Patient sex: F
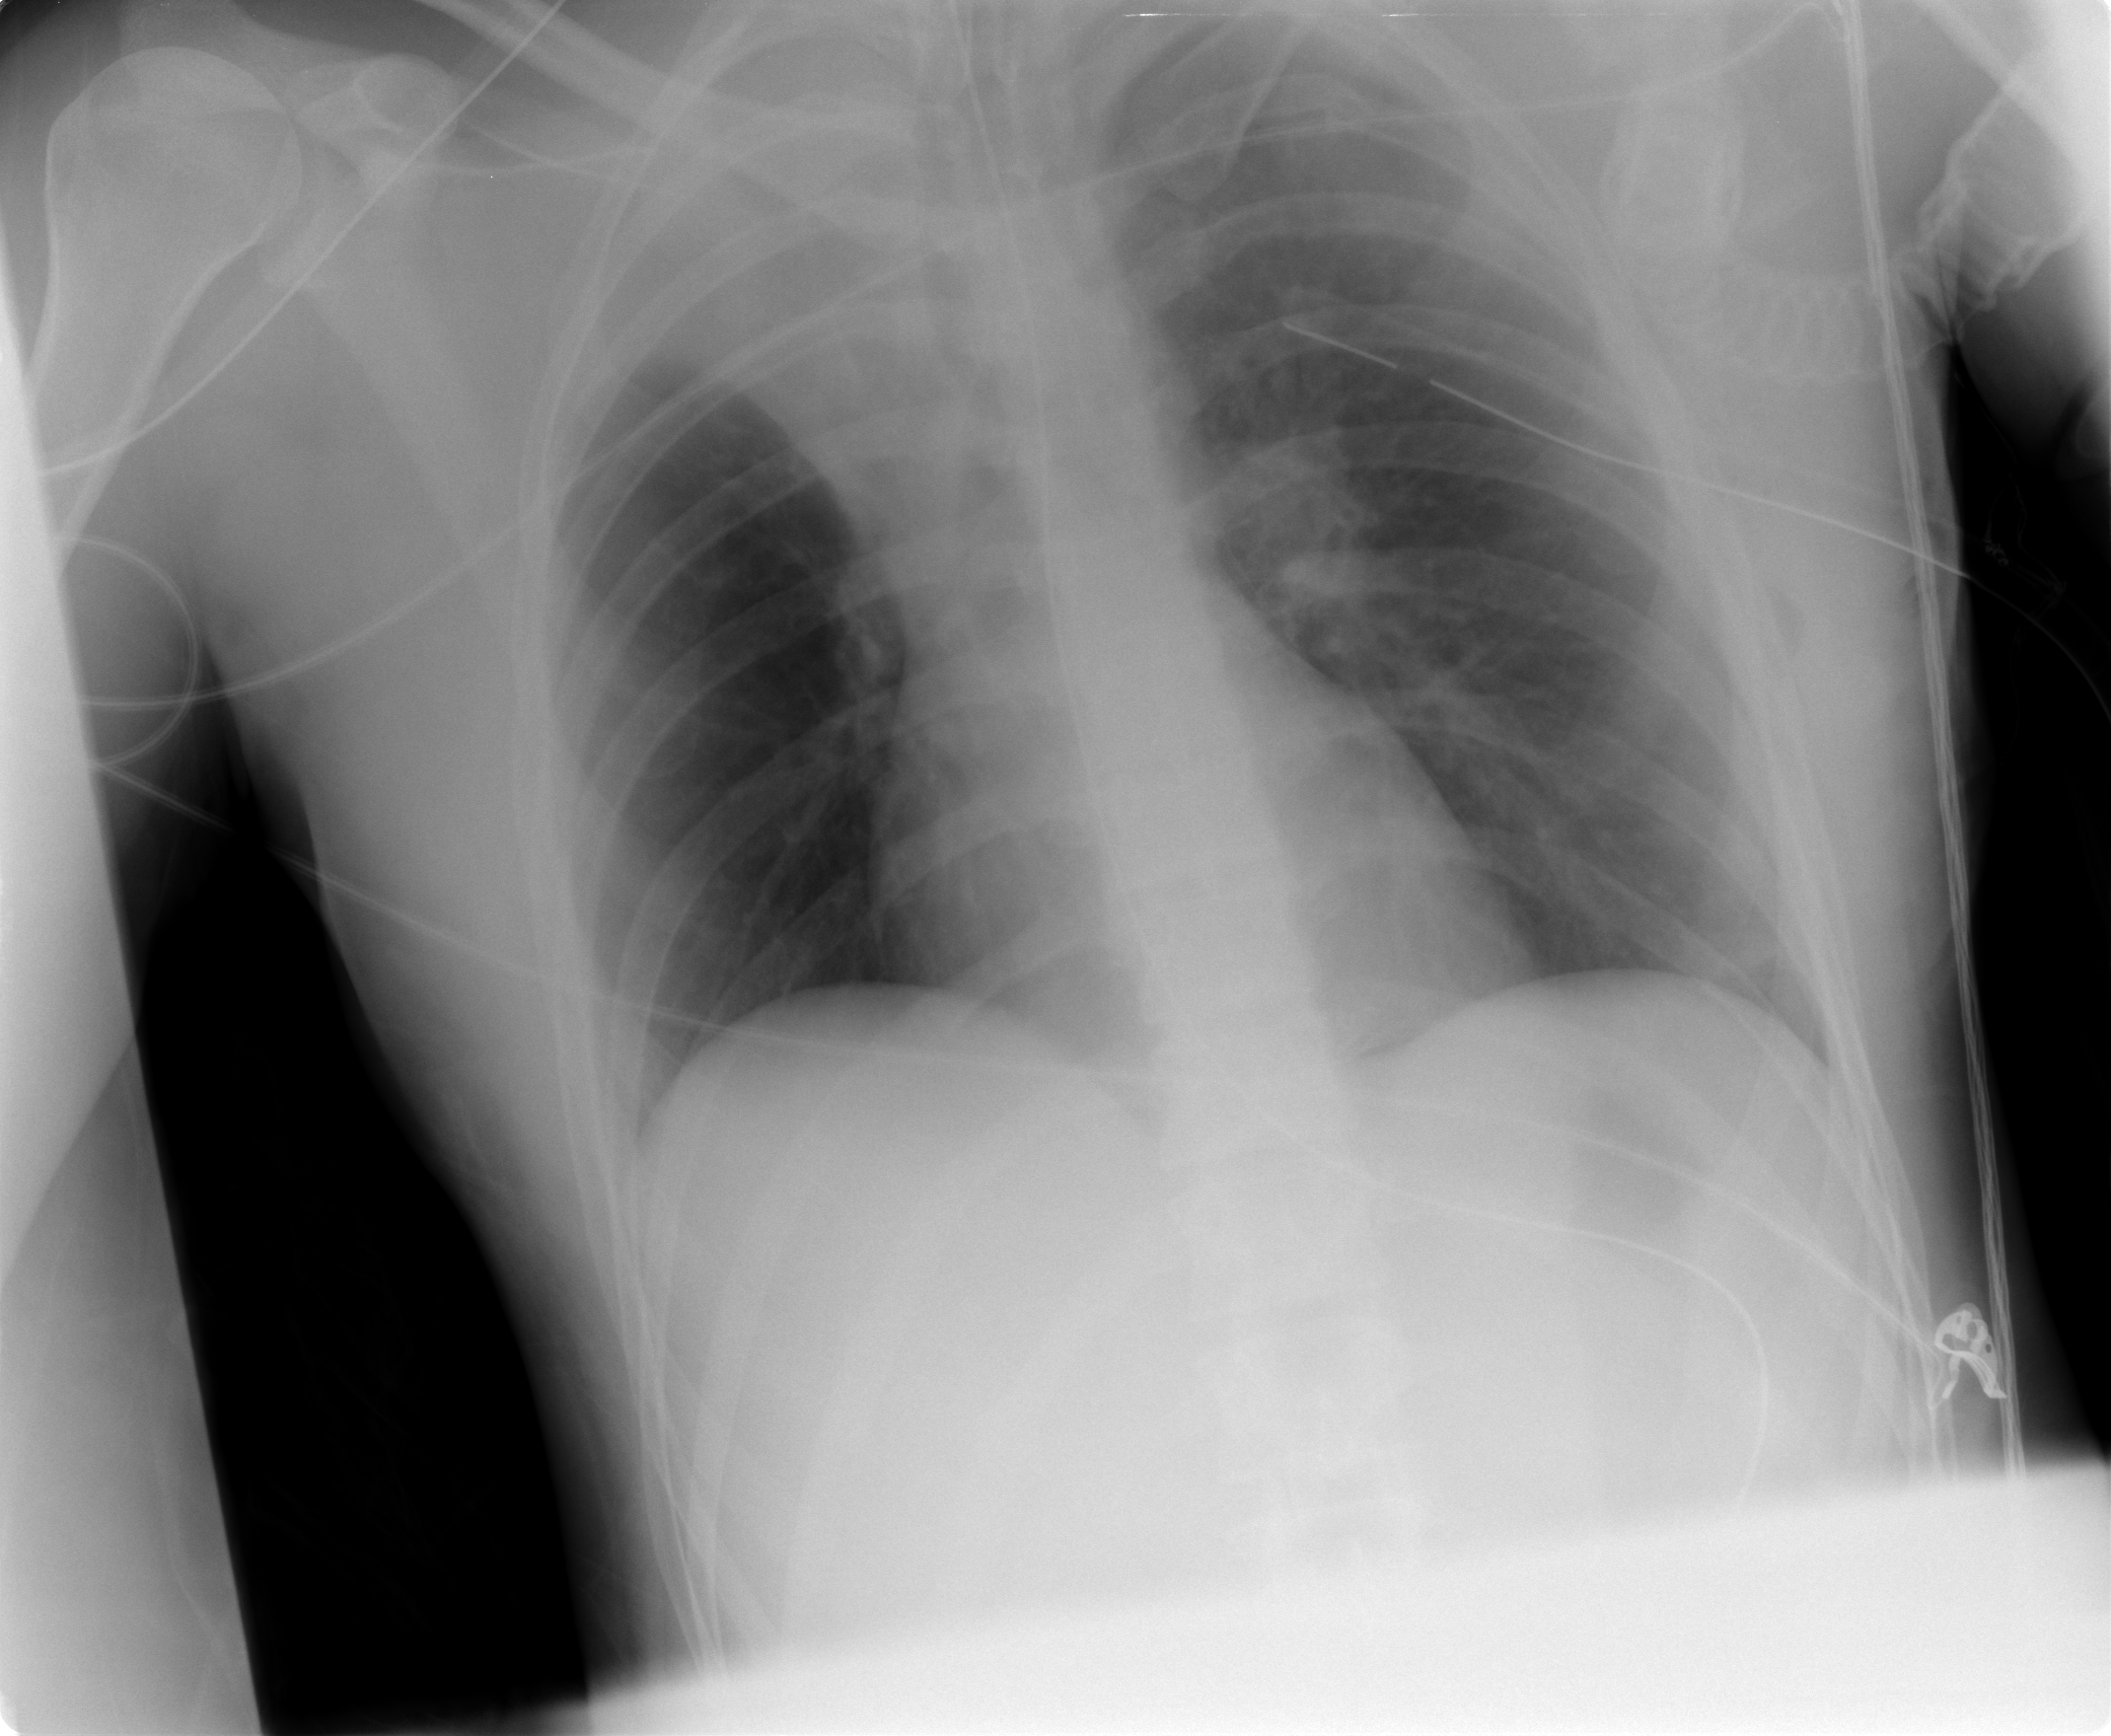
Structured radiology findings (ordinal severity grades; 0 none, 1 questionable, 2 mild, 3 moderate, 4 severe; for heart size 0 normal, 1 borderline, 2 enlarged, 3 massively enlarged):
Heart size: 0
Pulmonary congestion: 0
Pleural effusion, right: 0
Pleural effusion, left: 0
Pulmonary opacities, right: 0
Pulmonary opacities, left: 0
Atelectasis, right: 3
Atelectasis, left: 0